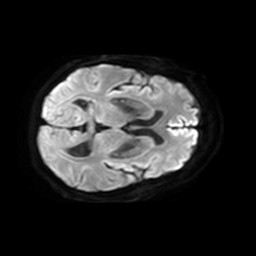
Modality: TRACE
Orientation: axial
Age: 61
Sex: female
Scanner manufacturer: philips
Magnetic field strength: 3 T
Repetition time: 3.339 s
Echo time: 0.076 s